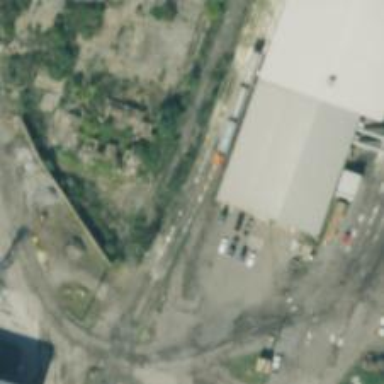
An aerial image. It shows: Disused railway yard.